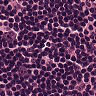
Metastatic tissue present: no